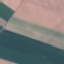
Land use / land cover: AnnualCrop